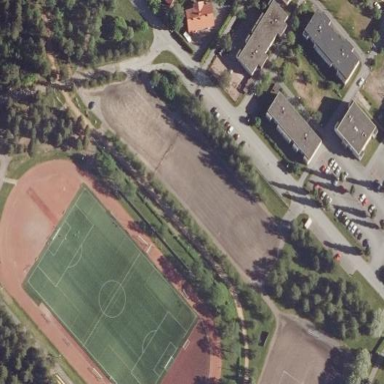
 suitable for soccer and other multi-sports activities."